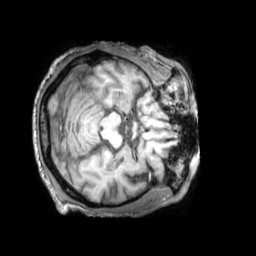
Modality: T1w
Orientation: axial
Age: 60
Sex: male
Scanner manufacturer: philips
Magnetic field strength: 3 T
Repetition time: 0.009865 s
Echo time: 0.004591 s